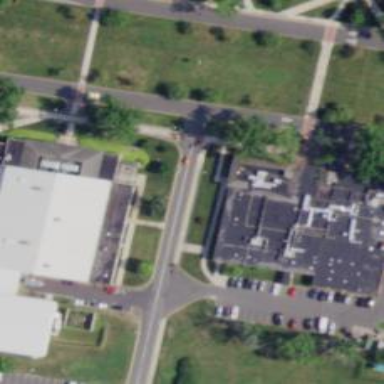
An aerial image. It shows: Fitness center building.